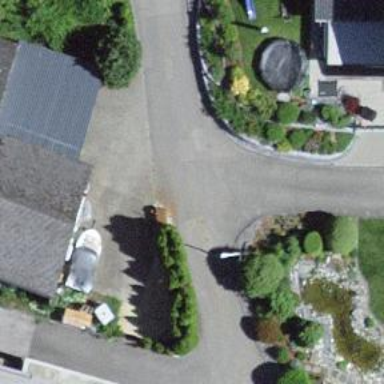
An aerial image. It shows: Residential road.